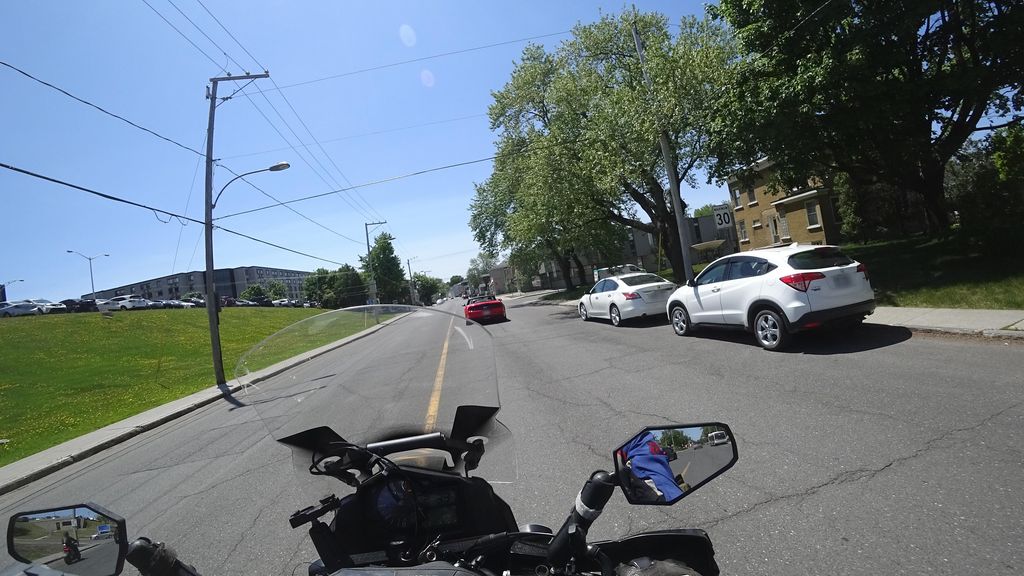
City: quebec_city